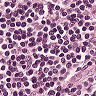
Metastatic tissue present: no